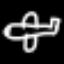
Label: airplane